Question: Is there any way to see my rails app right from heroku page? like you can doit from BitBucket for example?
I've been searching around and I can't find anything
Thanks in advance! I'm leaving an image of how i see it from BitBucket!

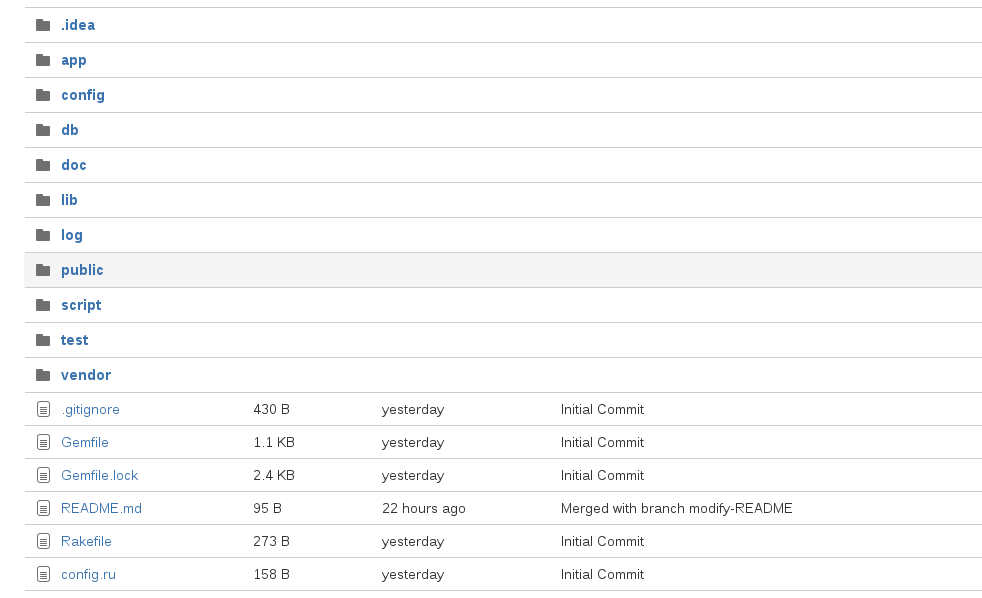
Answer: I guess not, but you can clone it by this command :
'''
git clone git@heroku.com:your_app_name.git
'''
also you can check your application logs if anything went wrong by typing 'heroku logs' in your terminal